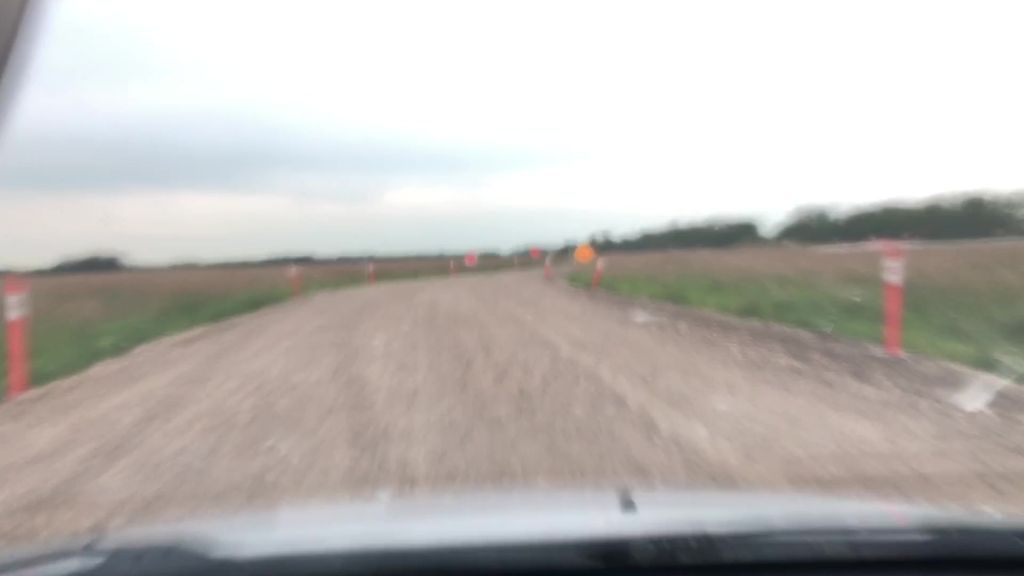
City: edmonton